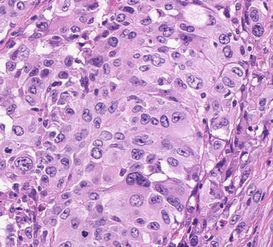
Tumor epithelial tissue: yes
Tumor-associated stroma tissue: yes
Normal tissue: no